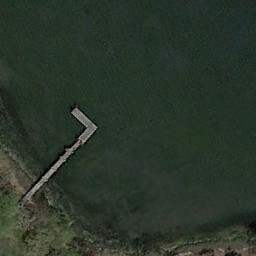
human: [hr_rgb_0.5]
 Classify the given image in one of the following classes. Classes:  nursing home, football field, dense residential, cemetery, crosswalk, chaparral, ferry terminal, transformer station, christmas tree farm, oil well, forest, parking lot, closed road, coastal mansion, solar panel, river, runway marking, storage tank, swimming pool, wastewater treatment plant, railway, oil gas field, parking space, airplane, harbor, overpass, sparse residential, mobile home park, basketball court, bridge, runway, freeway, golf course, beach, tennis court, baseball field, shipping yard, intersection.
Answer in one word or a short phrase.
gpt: ferry terminal